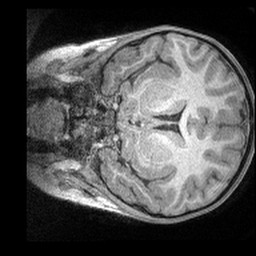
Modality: T1w
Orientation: coronal
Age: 4
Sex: male
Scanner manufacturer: siemens
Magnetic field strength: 3 T
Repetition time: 2.53 s
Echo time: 0.00164 s